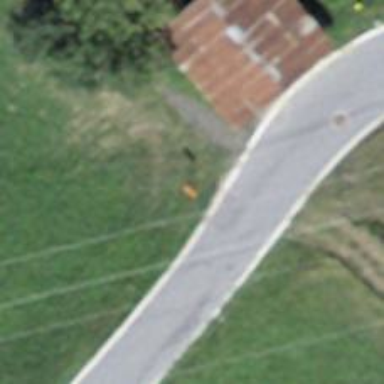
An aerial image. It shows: Pole supporting pipeline marker with roof cover.